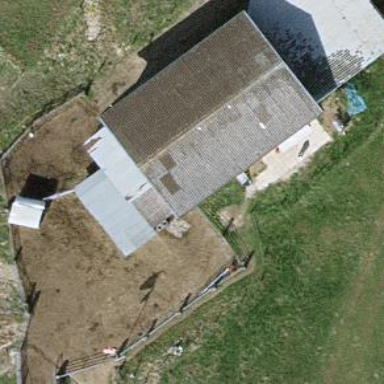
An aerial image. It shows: Farm auxiliary building.